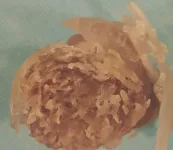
Printing. Of non-compaction cardiomyopathy.
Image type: medical_photograph (other_medical_photograph)